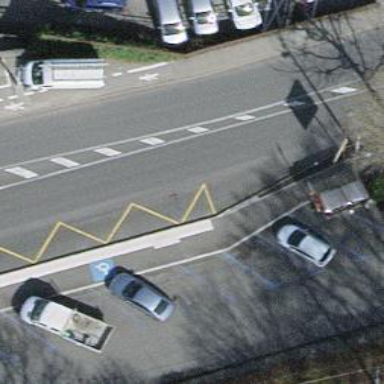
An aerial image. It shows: Sidewalk that serves as platform for public transport.